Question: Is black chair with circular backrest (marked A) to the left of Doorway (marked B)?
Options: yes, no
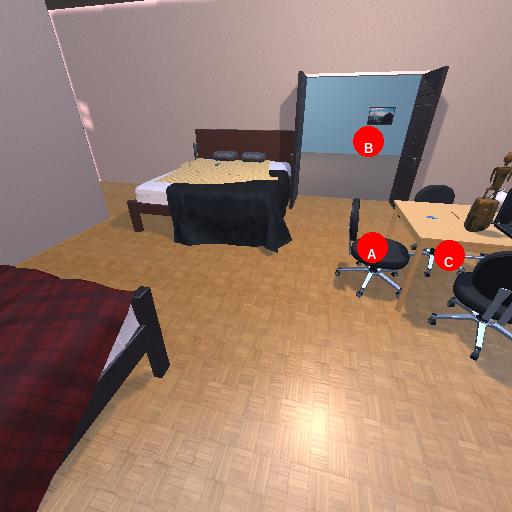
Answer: yes